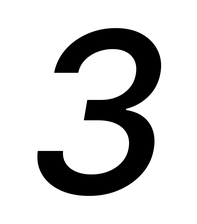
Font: Inter-Italic_Medium_Italic